Field crop: maize
Growth stage: 2
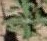
Species: atriplex